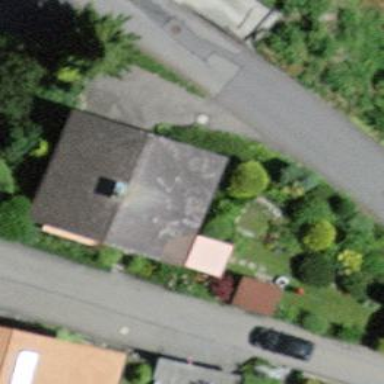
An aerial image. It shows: Residential building.